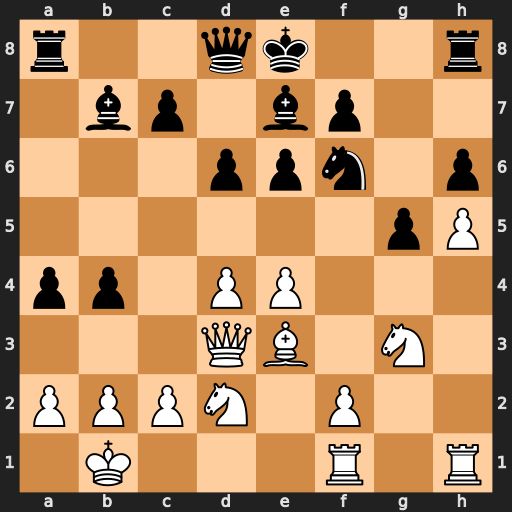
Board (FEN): r2qk2r/1bp1bp2/3ppn1p/6pP/pp1PP3/3QB1N1/PPPN1P2/1K3R1R
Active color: w
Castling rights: kq
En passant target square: -
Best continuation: Qb5+ Qd7 Qxb7